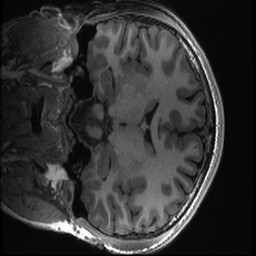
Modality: T1w
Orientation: coronal